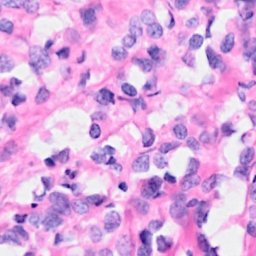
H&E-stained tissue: Breast